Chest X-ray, PA view. Patient: 45 years old, sex M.
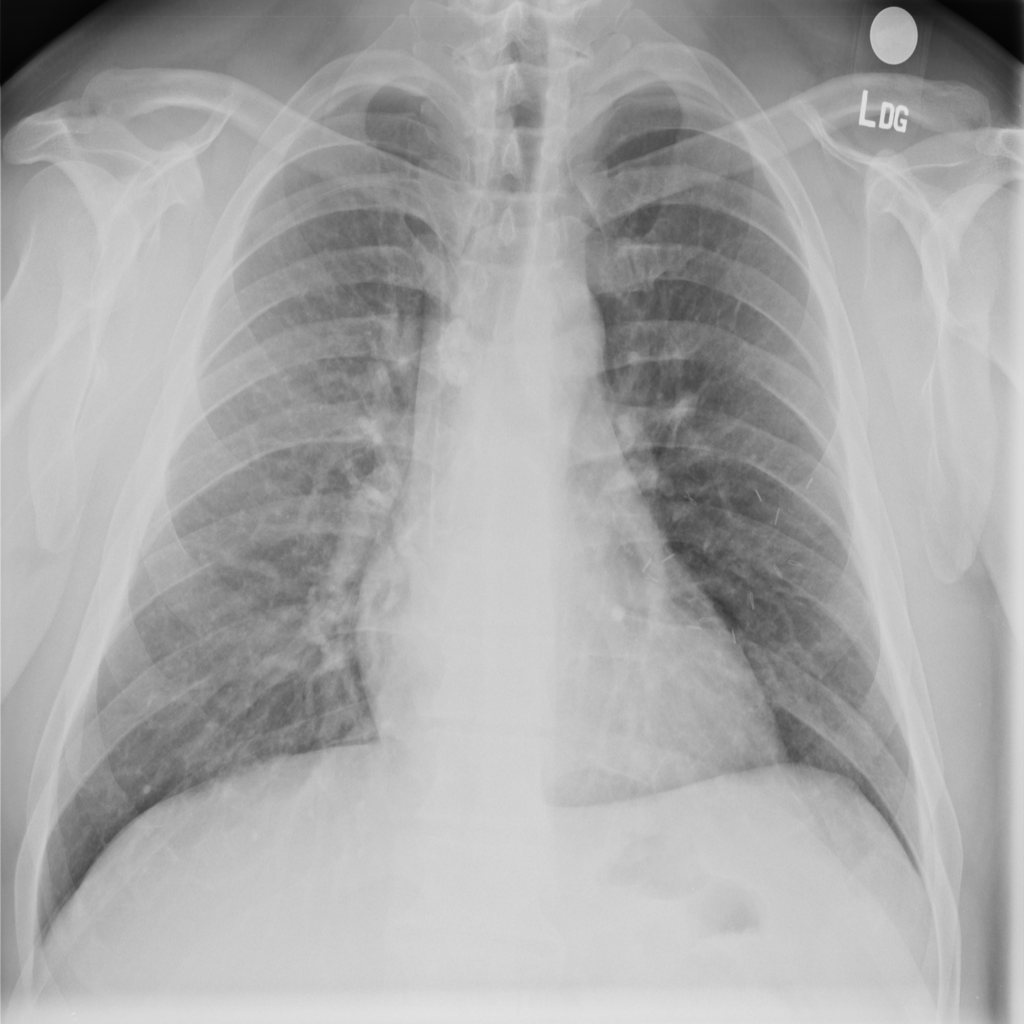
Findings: Edema, Effusion